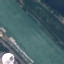
Land use / land cover: River